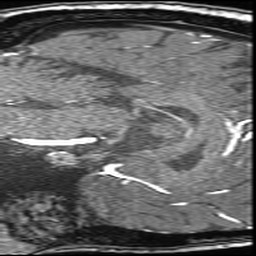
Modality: angio
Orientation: sagittal
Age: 24
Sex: female
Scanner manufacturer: siemens
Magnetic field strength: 3 T
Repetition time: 0.021 s
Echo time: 0.00342 s